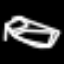
Label: bed